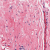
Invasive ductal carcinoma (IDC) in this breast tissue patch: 0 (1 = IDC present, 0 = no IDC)